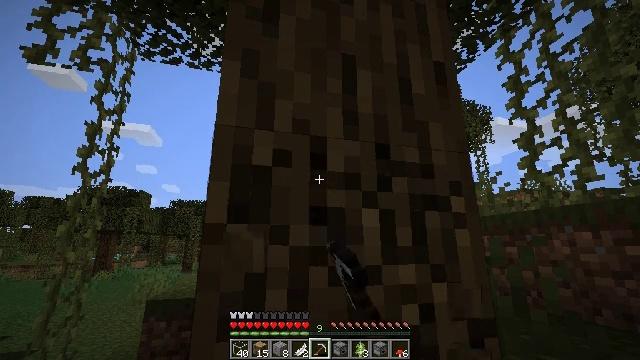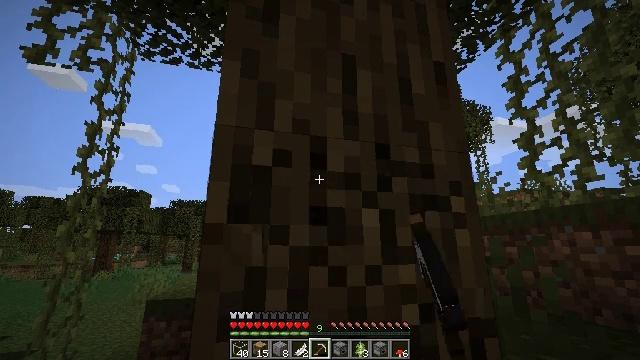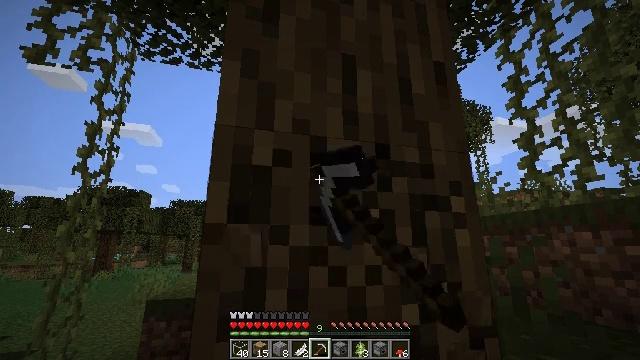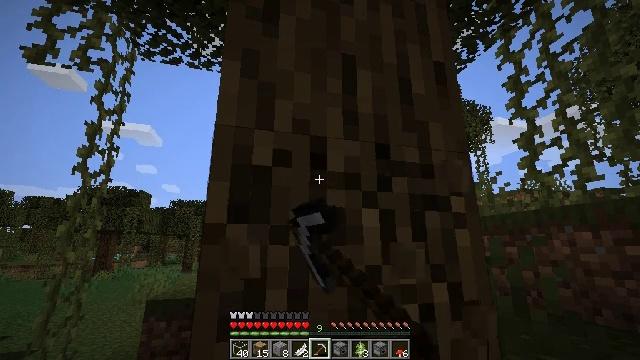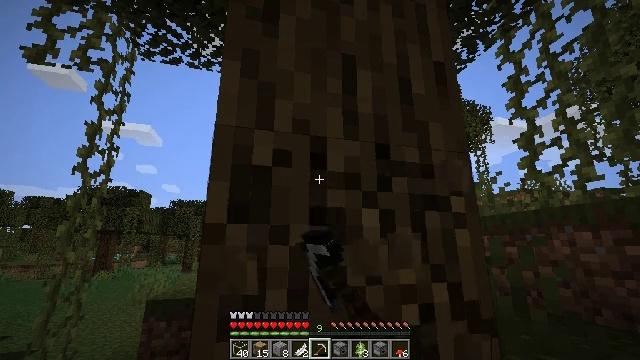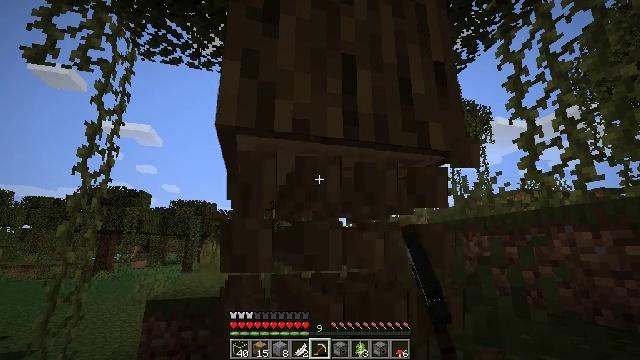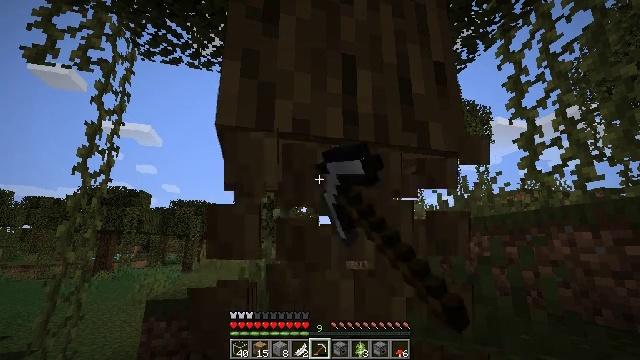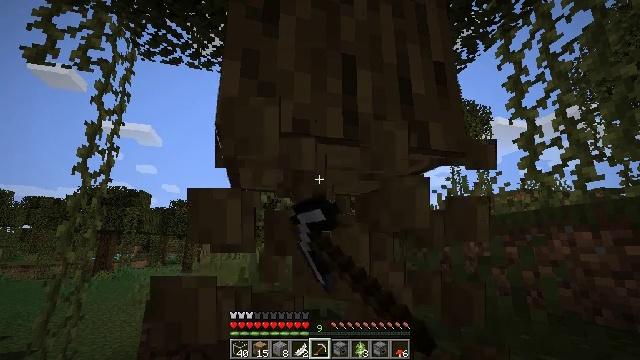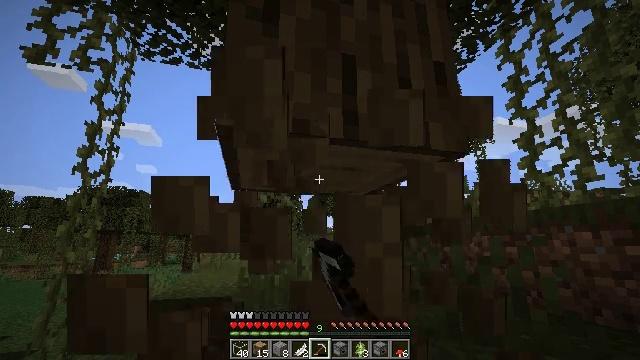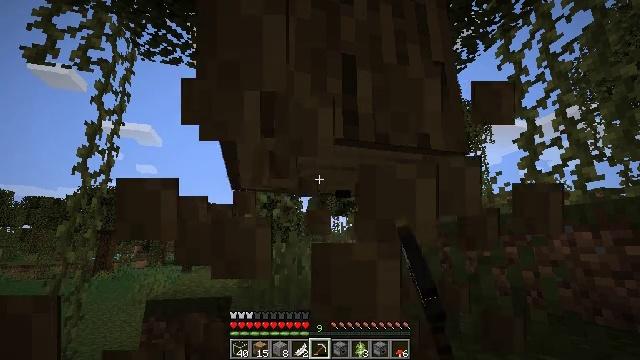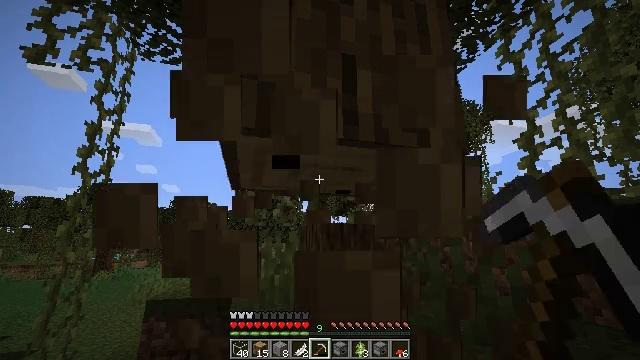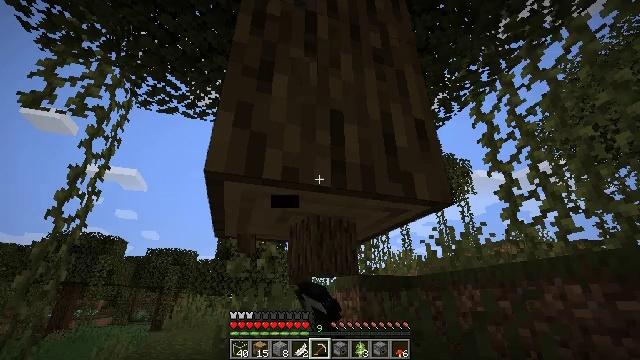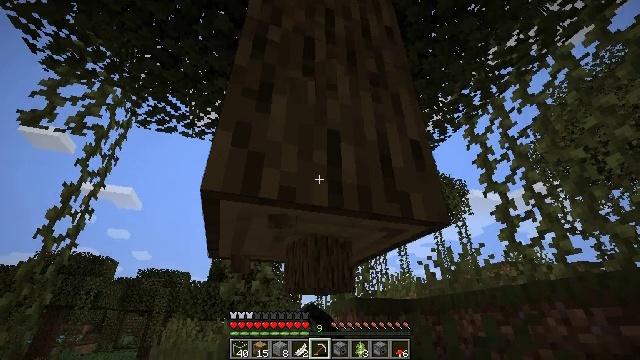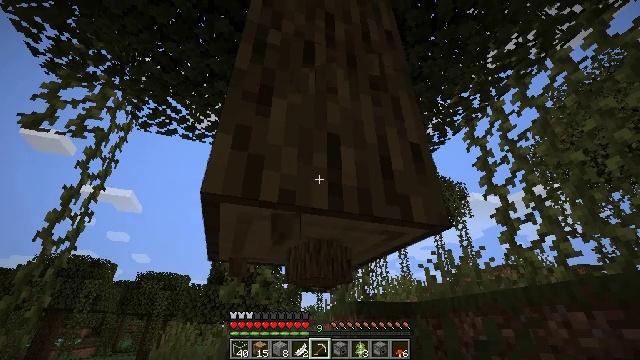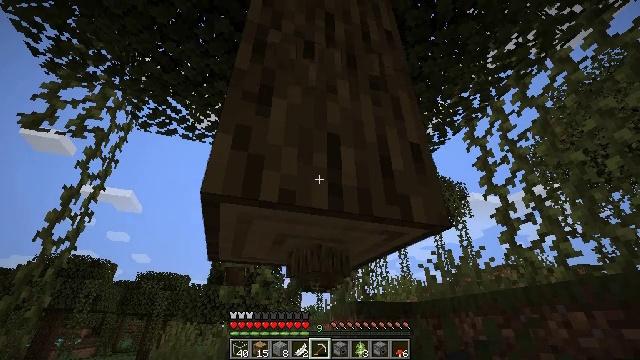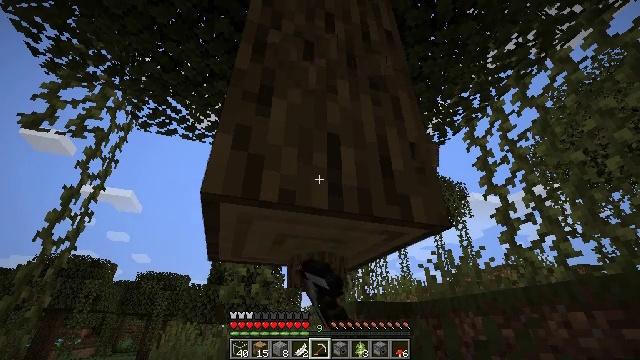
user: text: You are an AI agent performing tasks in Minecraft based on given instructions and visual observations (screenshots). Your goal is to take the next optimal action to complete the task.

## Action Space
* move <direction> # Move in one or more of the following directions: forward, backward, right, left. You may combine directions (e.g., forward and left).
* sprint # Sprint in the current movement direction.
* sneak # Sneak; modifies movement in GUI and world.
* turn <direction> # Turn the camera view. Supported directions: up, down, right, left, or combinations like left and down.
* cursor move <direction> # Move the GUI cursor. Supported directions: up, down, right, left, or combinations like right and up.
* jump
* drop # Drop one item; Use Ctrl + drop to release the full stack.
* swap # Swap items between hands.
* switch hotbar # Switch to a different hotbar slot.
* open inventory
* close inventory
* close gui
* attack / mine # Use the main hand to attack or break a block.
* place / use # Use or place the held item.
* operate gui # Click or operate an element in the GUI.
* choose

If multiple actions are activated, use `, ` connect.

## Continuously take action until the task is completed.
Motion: motion action
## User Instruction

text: Chop down the oak log.
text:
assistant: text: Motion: attack / mine
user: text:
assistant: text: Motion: attack / mine
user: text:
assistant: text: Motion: attack / mine
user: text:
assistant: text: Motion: attack / mine
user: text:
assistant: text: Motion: attack / mine
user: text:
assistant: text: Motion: attack / mine
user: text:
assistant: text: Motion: attack / mine
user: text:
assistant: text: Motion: attack / mine
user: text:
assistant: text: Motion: attack / mine
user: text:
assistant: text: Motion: attack / mine
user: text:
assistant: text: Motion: turn right and up, attack / mine
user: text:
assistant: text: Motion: turn up, attack / mine
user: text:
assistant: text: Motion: attack / mine
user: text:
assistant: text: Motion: attack / mine
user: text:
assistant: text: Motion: attack / mine
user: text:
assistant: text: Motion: attack / mine
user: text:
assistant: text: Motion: attack / mine
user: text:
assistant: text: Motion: attack / mine
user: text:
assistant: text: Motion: attack / mine
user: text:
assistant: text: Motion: attack / mine
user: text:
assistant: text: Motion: attack / mine
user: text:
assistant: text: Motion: attack / mine
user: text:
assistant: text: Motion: attack / mine
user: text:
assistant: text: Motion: attack / mine
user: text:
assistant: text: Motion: attack / mine
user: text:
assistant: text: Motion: attack / mine
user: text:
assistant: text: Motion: attack / mine
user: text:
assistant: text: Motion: attack / mine
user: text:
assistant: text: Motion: attack / mine
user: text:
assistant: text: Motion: attack / mine